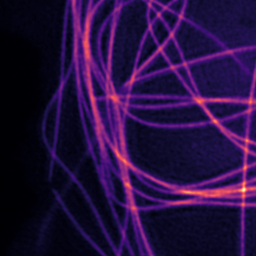
Label: Super-resolution Microtubules image